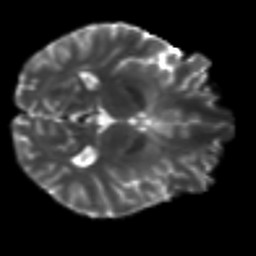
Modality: T2w
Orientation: axial
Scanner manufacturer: siemens
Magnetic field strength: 3 T
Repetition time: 9.6 s
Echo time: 0.077 s